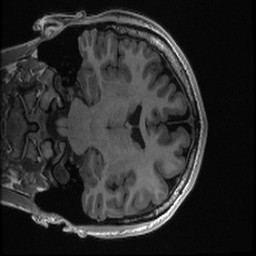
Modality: T1w
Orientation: coronal
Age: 19
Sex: female